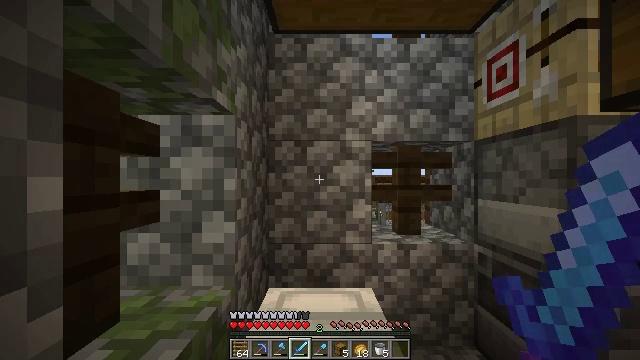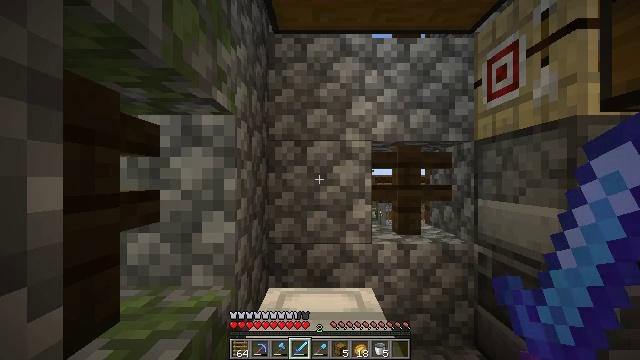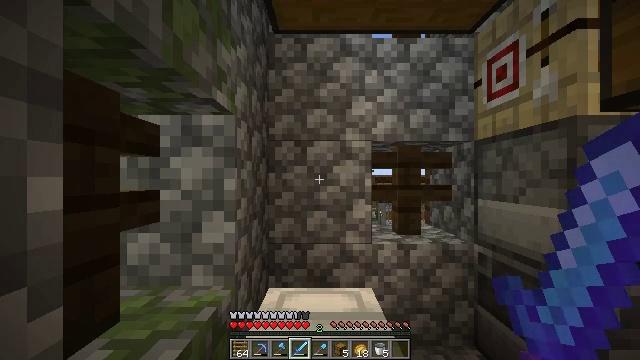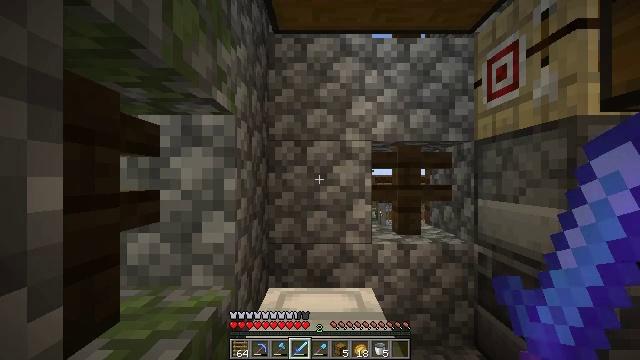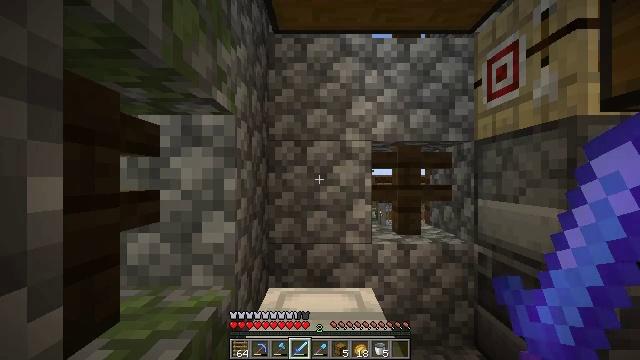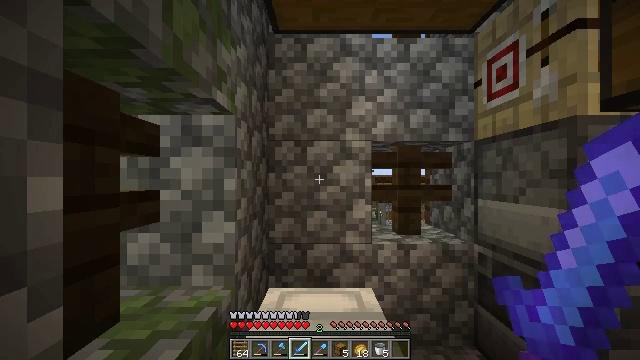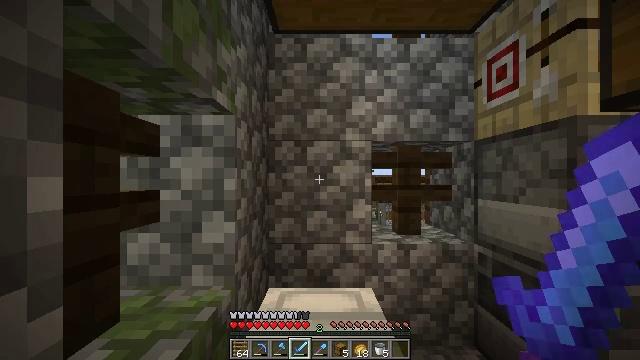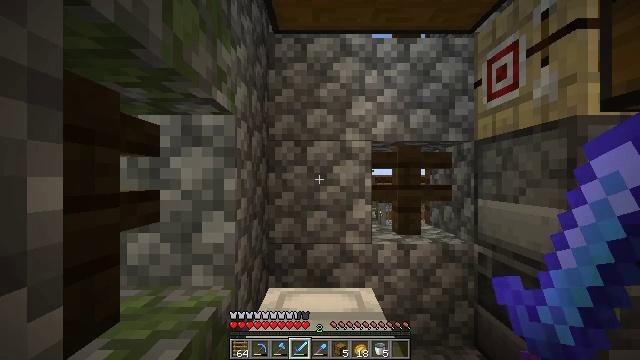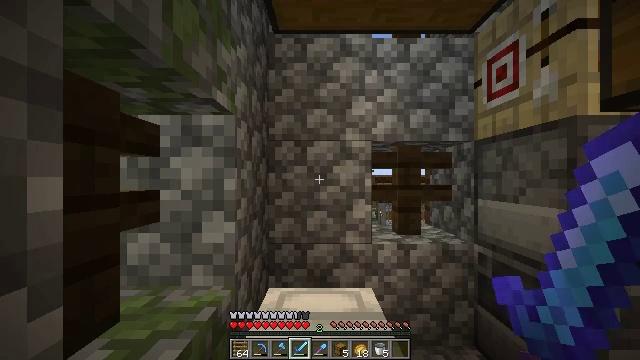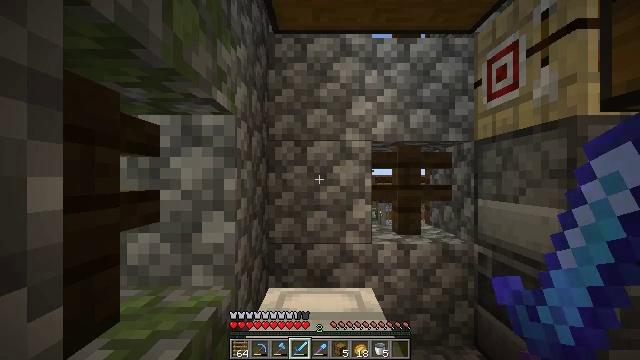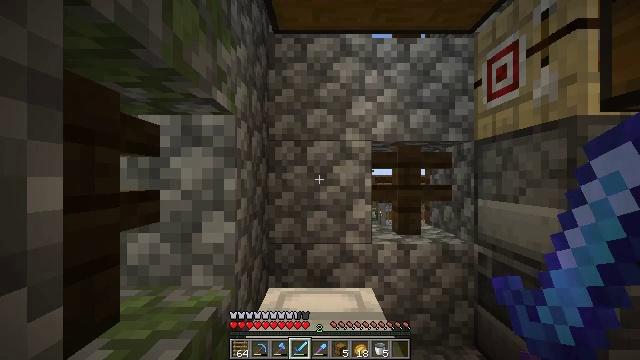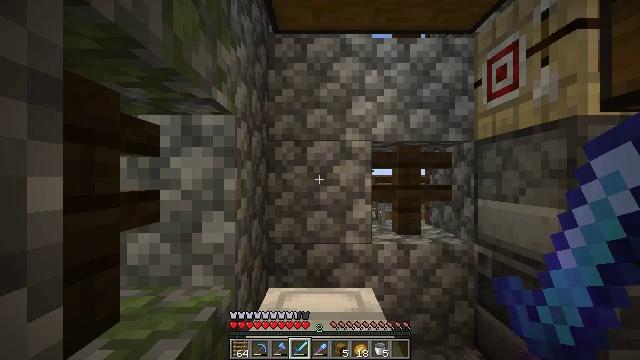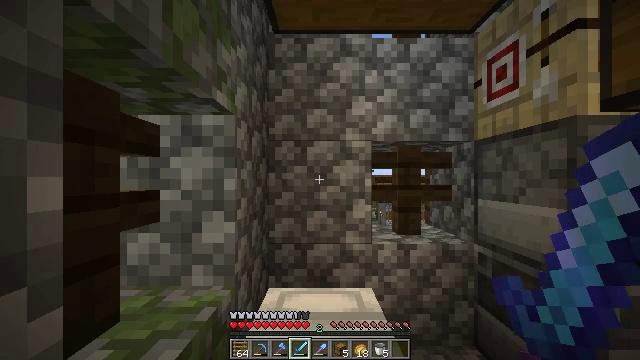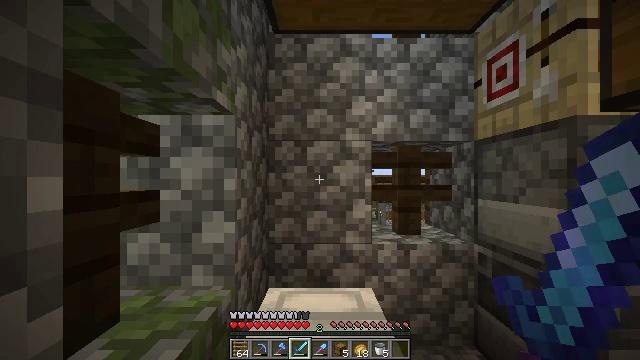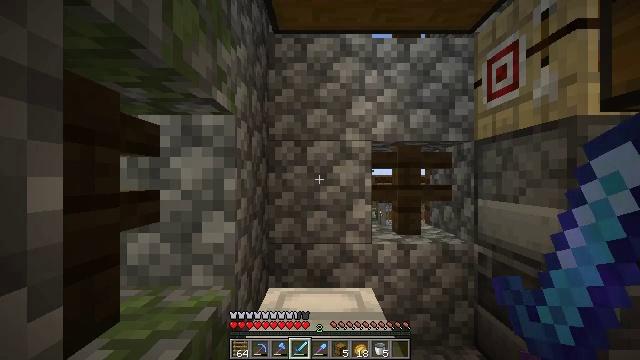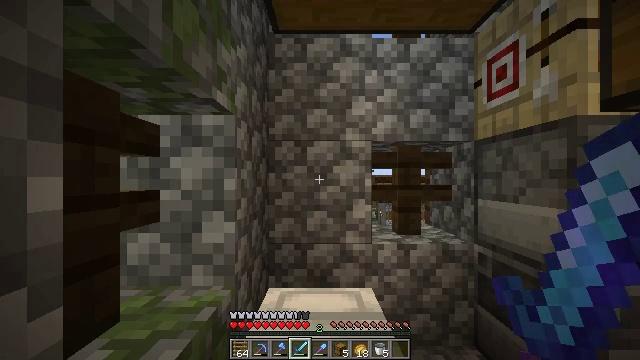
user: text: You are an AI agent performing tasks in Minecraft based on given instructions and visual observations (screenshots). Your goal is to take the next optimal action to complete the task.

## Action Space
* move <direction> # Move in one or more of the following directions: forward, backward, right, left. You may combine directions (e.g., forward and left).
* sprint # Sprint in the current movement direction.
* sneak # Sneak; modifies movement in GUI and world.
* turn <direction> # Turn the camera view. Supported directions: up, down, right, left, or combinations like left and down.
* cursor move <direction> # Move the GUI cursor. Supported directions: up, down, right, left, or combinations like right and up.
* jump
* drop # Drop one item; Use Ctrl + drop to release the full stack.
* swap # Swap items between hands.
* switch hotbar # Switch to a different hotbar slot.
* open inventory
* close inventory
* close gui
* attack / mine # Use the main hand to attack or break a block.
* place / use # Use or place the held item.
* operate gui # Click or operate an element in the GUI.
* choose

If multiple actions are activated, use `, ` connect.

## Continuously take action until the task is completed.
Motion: motion action
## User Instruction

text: Mine the glass to clear the view.
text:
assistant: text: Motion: no_op
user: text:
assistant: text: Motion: no_op
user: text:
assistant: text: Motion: no_op
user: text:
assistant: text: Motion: no_op
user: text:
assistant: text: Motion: no_op
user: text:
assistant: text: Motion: no_op
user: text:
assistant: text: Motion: no_op
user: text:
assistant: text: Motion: no_op
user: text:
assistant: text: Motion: no_op
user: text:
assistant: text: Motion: no_op
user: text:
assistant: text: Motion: no_op
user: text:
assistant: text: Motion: no_op
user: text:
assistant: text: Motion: no_op
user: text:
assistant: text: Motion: no_op
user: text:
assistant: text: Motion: no_op
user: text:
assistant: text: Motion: no_op
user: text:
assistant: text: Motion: no_op
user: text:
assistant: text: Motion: no_op
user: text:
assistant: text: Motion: no_op
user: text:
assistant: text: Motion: no_op
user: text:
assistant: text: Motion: no_op
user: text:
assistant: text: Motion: no_op
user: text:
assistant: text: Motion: no_op
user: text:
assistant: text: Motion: no_op
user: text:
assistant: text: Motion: no_op
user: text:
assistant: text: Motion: no_op
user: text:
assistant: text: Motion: no_op
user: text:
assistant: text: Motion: no_op
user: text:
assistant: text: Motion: no_op
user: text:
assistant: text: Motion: no_op